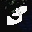
Label: 3